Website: ulta-beauty
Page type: gifting
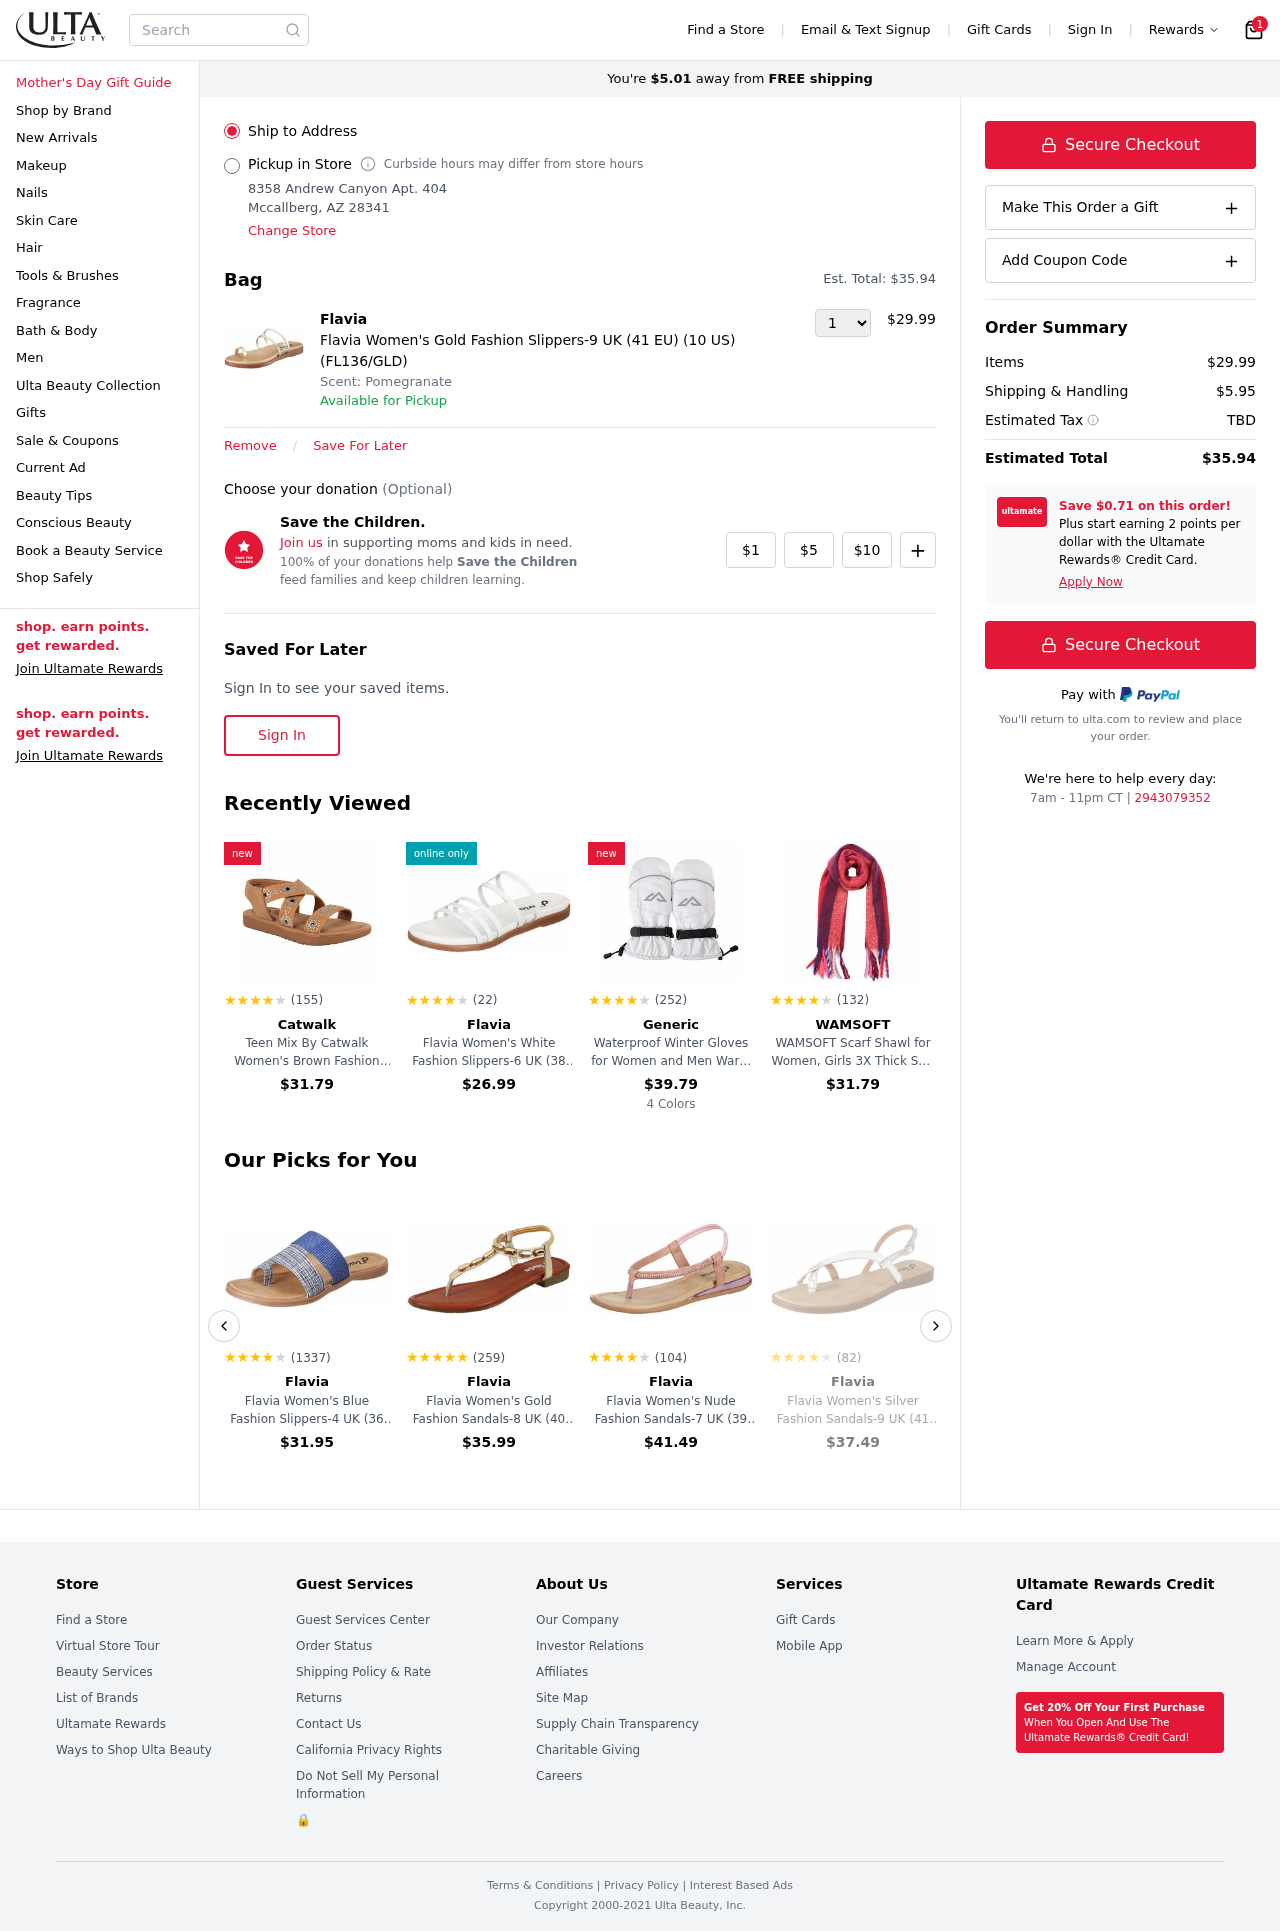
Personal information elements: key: PII_LOCATION1_CITY_STATE_ZIP
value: Mccallberg, AZ 28341
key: PII_LOCATION1_STREET
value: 8358 Andrew Canyon Apt. 404
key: PII_PHONE
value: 2943079352
Product elements: key: PRODUCT1_BRAND
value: Flavia
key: PRODUCT1_NAME
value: Flavia Women's Gold Fashion Slippers-9 UK (41 EU) (10 US) (FL136/GLD)
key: PRODUCT1_PRICE
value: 29.99
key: PRODUCT1_QUANTITY
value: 1
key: PRODUCT2_BRAND
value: Catwalk
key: PRODUCT2_NAME
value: Teen Mix By Catwalk Women's Brown Fashion Slippers- 9 UK (41 EU) (11 US) (TM4262BR_A)
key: PRODUCT2_NUM_RATINGS
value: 155
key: PRODUCT2_PRICE
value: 31.79
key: PRODUCT2_RATING
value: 4.2
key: PRODUCT3_BRAND
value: Flavia
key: PRODUCT3_NAME
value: Flavia Women's White Fashion Slippers-6 UK (38 EU) (7 US) (FL141/WHT)
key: PRODUCT3_NUM_RATINGS
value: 22
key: PRODUCT3_PRICE
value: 26.99
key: PRODUCT3_RATING
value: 3.7
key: PRODUCT4_BRAND
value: Generic
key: PRODUCT4_NAME
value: Waterproof Winter Gloves for Women and Men Warm Ski Outdoor Fashion L XL
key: PRODUCT4_NUM_RATINGS
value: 252
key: PRODUCT4_PRICE
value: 39.79
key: PRODUCT4_RATING
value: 4
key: PRODUCT5_BRAND
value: WAMSOFT
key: PRODUCT5_NAME
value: WAMSOFT Scarf Shawl for Women, Girls 3X Thick Soft & Warm Rainbow Fashion Cashmere Feel Long Pashmin
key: PRODUCT5_NUM_RATINGS
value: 132
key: PRODUCT5_PRICE
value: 31.79
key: PRODUCT5_RATING
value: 4.4
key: PRODUCT6_BRAND
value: Flavia
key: PRODUCT6_NAME
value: Flavia Women's Blue Fashion Slippers-4 UK (36 EU) (5 US) (FL119/BLU)
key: PRODUCT6_NUM_RATINGS
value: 1337
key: PRODUCT6_PRICE
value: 31.95
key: PRODUCT6_RATING
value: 3.6
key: PRODUCT7_BRAND
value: Flavia
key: PRODUCT7_NAME
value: Flavia Women's Gold Fashion Sandals-8 UK (40 EU) (9 US) (FL/216/GLD)
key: PRODUCT7_NUM_RATINGS
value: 259
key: PRODUCT7_PRICE
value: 35.99
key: PRODUCT7_RATING
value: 4.5
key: PRODUCT8_BRAND
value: Flavia
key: PRODUCT8_NAME
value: Flavia Women's Nude Fashion Sandals-7 UK (39 EU) (8 US) (FL/232/NUD)
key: PRODUCT8_NUM_RATINGS
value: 104
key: PRODUCT8_PRICE
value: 41.49
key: PRODUCT8_RATING
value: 3.9
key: PRODUCT9_BRAND
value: Flavia
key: PRODUCT9_NAME
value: Flavia Women's Silver Fashion Sandals-9 UK (41 EU) (10 US) (FL/208/SLV)
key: PRODUCT9_NUM_RATINGS
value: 82
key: PRODUCT9_PRICE
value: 37.49
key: PRODUCT9_RATING
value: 4.4
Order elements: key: ORDER_NUM_ITEMS
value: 1
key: AMOUNT_TO_FREE_SHIPPING
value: $5.01
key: ORDER_TOTAL
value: $35.94
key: ORDER_SUBTOTAL
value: $29.99
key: ORDER_SHIPPING_COST
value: $5.95
Search elements: key: HEADER_SEARCH
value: Search